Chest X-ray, AP view. Patient: 55 years old, sex M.
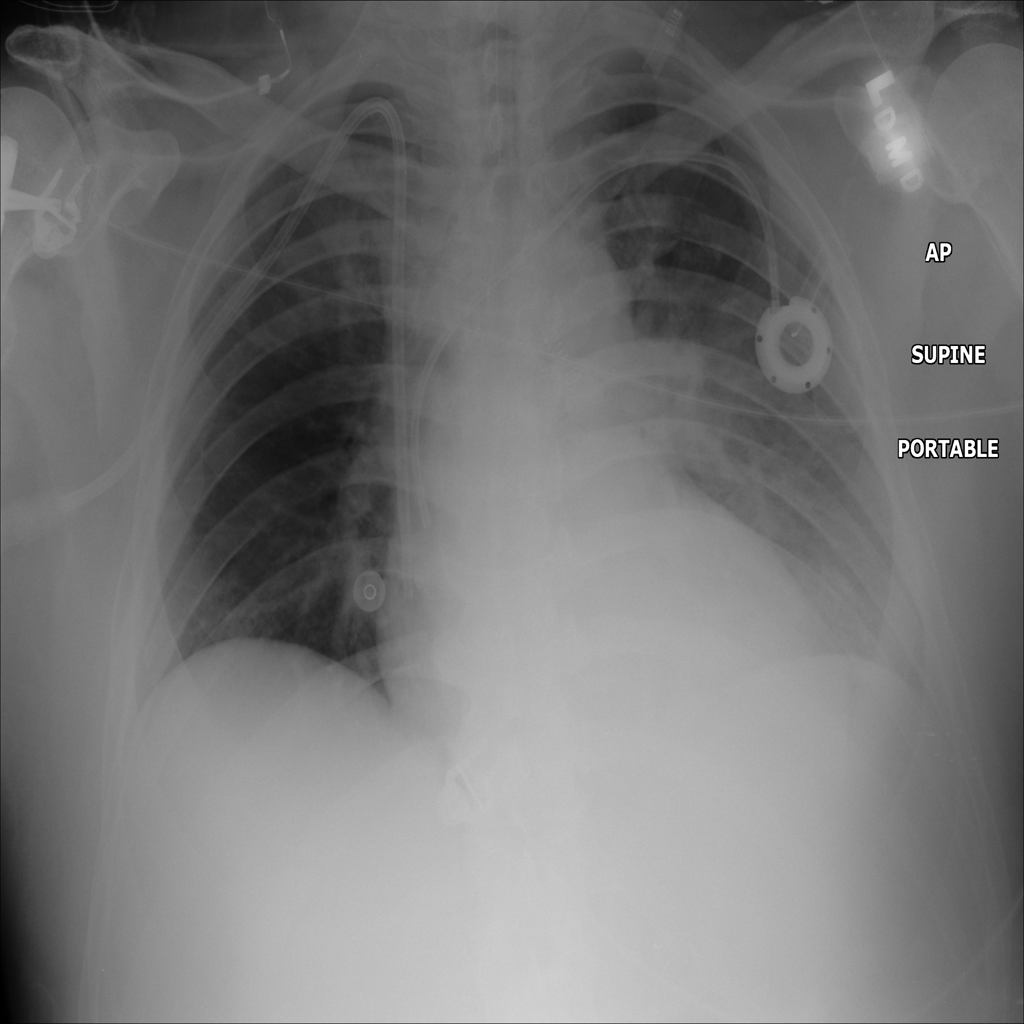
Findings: Consolidation